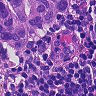
Metastatic tissue present: yes